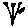
Label: flower